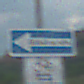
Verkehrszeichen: EinbahnstrasseLinksweisend
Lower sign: RichtungsangabeDurchPfeile9
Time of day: MorningAfternoon
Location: Outdoor (Nature)
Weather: PartlyCloudy
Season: NotSpecified
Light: Natural